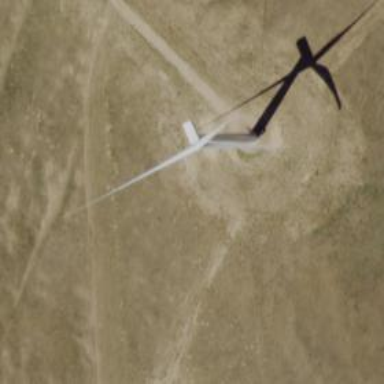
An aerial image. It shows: Wind generator with horizontal axis. The generator is wind turbine.